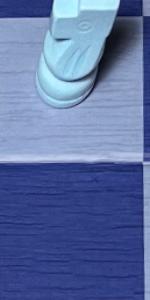
Label: Empty